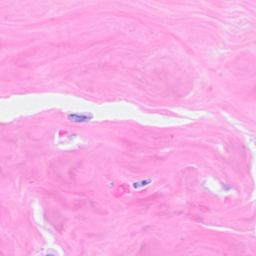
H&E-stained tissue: Breast